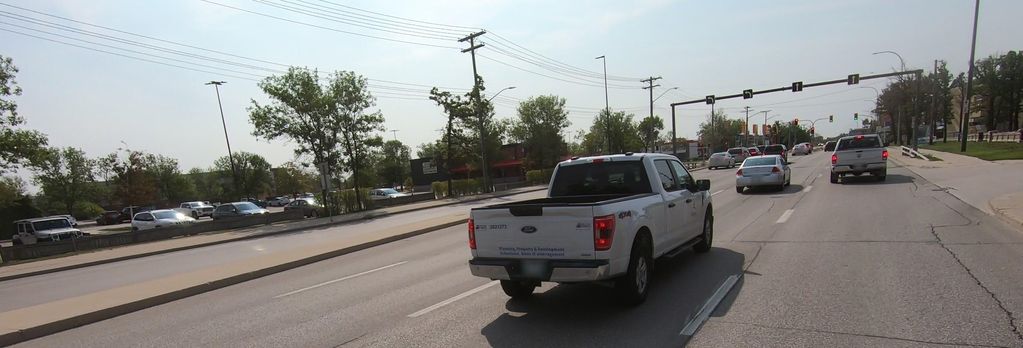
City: winnipeg